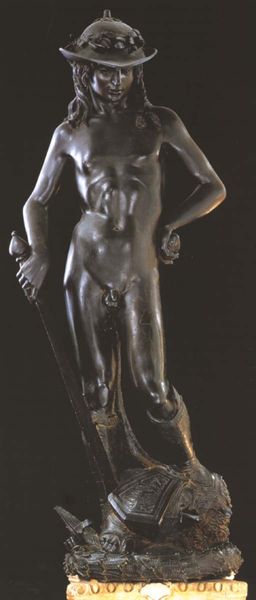
Titel: David mediceo
Künstler: Donatello
Institution: Florenz, Museo Nationale del Bargello, Salone di Donatello
Schlagwörter: akt, kampf, mann, nackt, frau, hut, bibel, lang, sockel, figur, haare, lange haare, stehend, locken, schön, statue, beine, bronze, kontrapost, junge, foto, schild, schwert, schlange, degen, helm, kranz, lorbeerkranz, rüstung, sieg, wappen, rau, jüngling, david, nackz, standbild, guß, statur, freistehend, donatello, mädchne, jhut